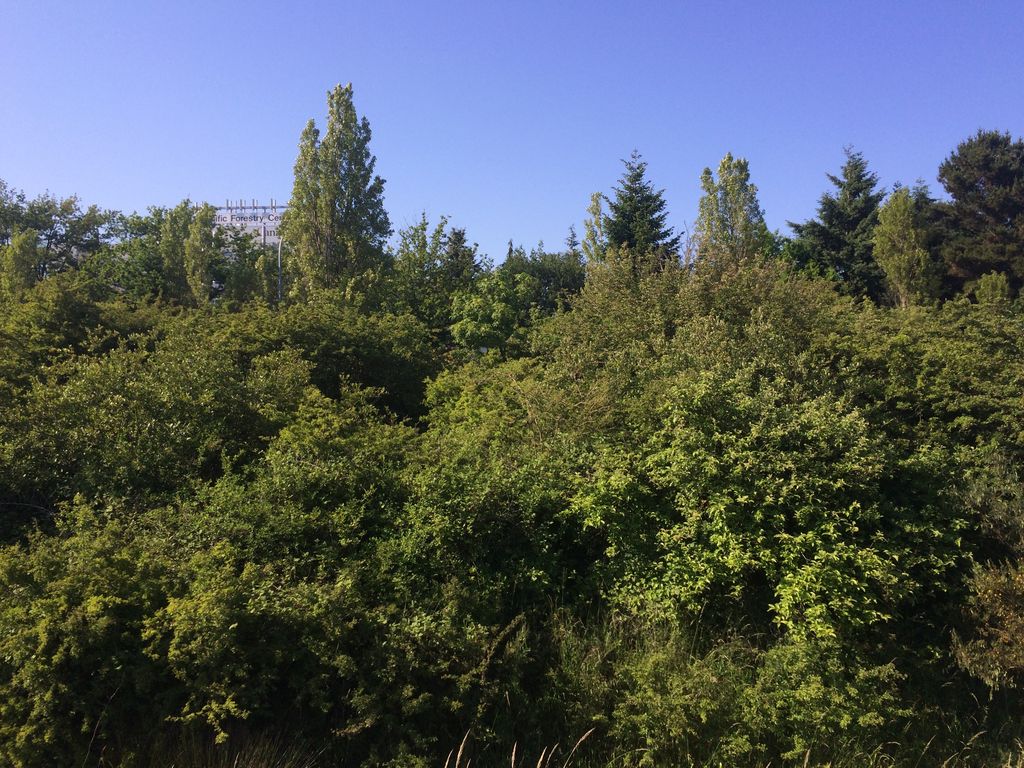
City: victoria